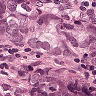
Metastatic tissue present: yes